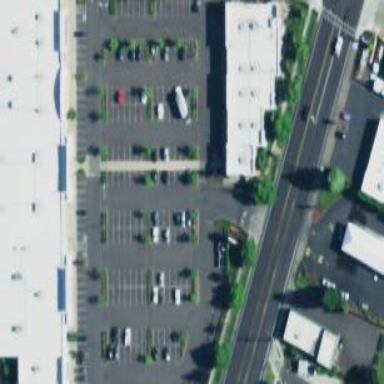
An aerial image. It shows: Retail area.